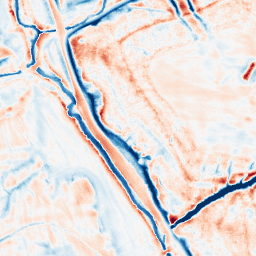
Category: edge_preserving
Decomposition family: bilateral
Decomposition parameters: d: 21
sigma_color: 25
sigma_space: 75
Upsampling method: regularized
Upsampling parameters: scale: 4
lambda_reg: 0.001
Upsampling scale: 4